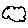
Label: cloud